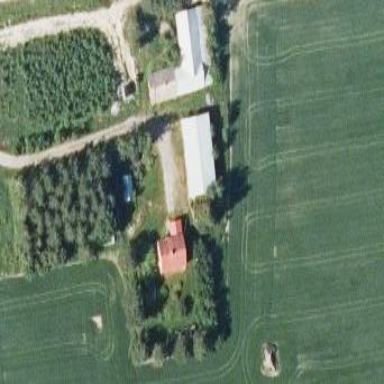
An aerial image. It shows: Farmyard area.